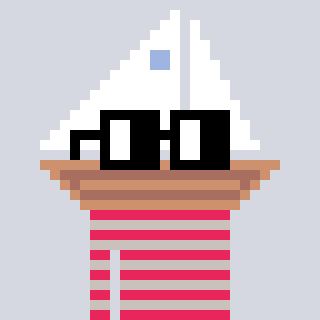
a pixel art character with square black glasses, a sailboat-shaped head and a foggrey-colored body on a cool background